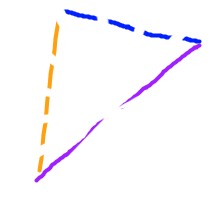
Shape: triangle